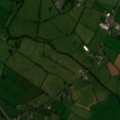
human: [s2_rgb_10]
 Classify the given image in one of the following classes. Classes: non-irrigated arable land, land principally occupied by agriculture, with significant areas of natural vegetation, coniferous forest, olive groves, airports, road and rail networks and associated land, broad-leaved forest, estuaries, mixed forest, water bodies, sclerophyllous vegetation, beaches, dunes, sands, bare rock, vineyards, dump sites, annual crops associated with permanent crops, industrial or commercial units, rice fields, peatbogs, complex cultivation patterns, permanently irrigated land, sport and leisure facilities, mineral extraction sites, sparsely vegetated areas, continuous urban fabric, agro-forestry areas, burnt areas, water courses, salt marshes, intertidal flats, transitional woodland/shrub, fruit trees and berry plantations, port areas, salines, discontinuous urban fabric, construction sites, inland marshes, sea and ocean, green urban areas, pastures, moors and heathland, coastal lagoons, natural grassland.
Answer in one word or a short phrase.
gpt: pastures